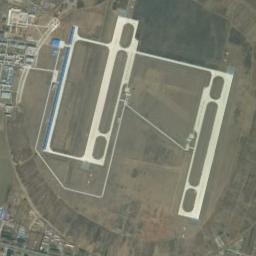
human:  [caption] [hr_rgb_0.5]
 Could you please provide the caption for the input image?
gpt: An airport with some parallel runways on the lawn and some buildings beside .

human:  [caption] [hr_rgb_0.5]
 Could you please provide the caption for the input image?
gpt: The lawn is divided into many rectangular areas by runways .

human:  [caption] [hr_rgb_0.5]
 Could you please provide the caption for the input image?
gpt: There is an airport in the middle of the field next to some buildings .

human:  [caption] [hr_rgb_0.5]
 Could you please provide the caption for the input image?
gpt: An airport with many runways and buildings built on huge brown bare ground .

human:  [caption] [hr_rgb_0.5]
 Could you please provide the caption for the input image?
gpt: There are straight roads in the airport .